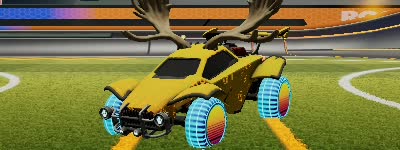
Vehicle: octane